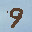
Label: 9